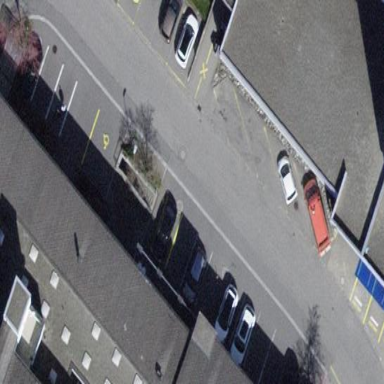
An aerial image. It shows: Parking area.